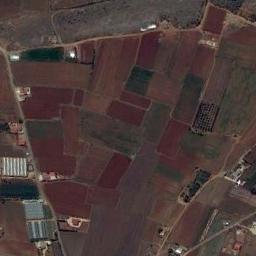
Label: rectangular_farmland